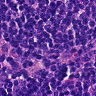
Metastatic tissue present: no